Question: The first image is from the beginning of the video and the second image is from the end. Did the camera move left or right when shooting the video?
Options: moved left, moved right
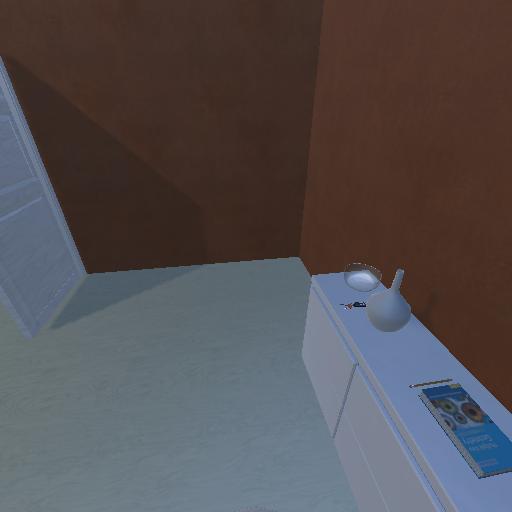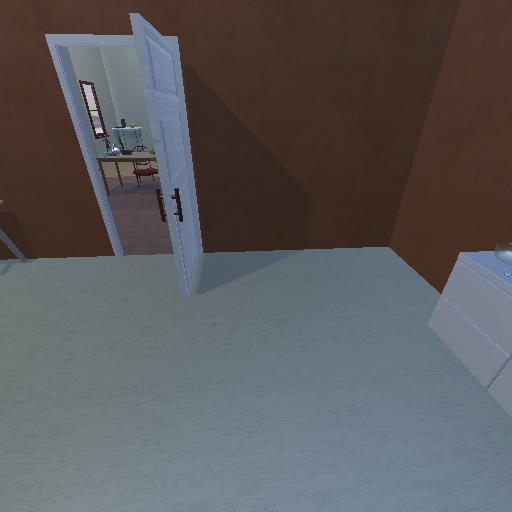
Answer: moved left